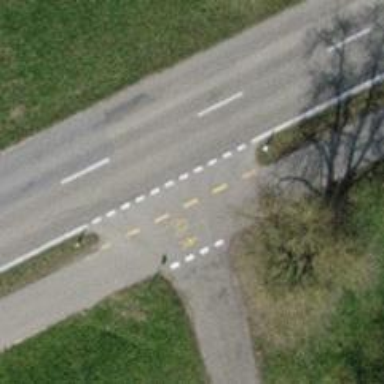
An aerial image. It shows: Well-maintained track road with grade 1 tracktype.